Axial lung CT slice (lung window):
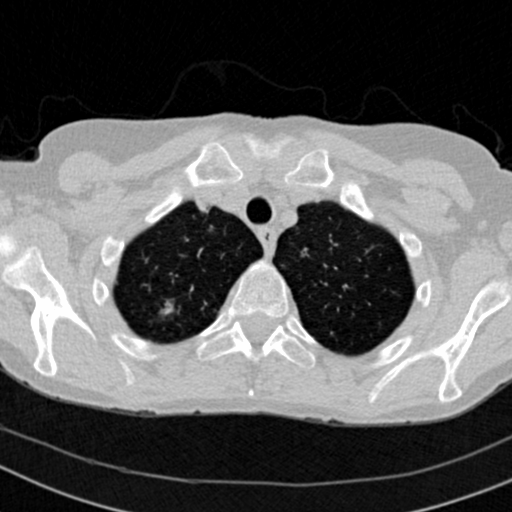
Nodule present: yes
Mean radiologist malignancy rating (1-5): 3.75